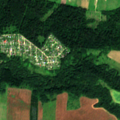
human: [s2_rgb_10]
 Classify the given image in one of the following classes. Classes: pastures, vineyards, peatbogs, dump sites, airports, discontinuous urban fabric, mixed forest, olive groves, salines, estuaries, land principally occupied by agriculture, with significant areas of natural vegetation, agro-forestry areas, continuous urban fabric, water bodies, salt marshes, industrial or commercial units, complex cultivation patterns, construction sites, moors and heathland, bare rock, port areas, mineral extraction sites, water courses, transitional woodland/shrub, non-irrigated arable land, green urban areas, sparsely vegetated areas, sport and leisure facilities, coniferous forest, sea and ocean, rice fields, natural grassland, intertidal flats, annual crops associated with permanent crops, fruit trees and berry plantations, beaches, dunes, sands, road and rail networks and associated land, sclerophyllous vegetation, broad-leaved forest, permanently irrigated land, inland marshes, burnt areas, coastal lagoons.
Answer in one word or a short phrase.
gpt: non-irrigated arable land, pastures, complex cultivation patterns, broad-leaved forest, mixed forest